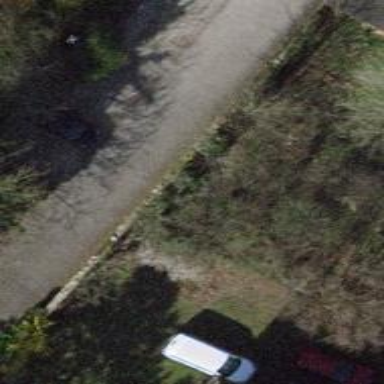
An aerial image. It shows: Deciduous broadleaved tree in garden.